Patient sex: F
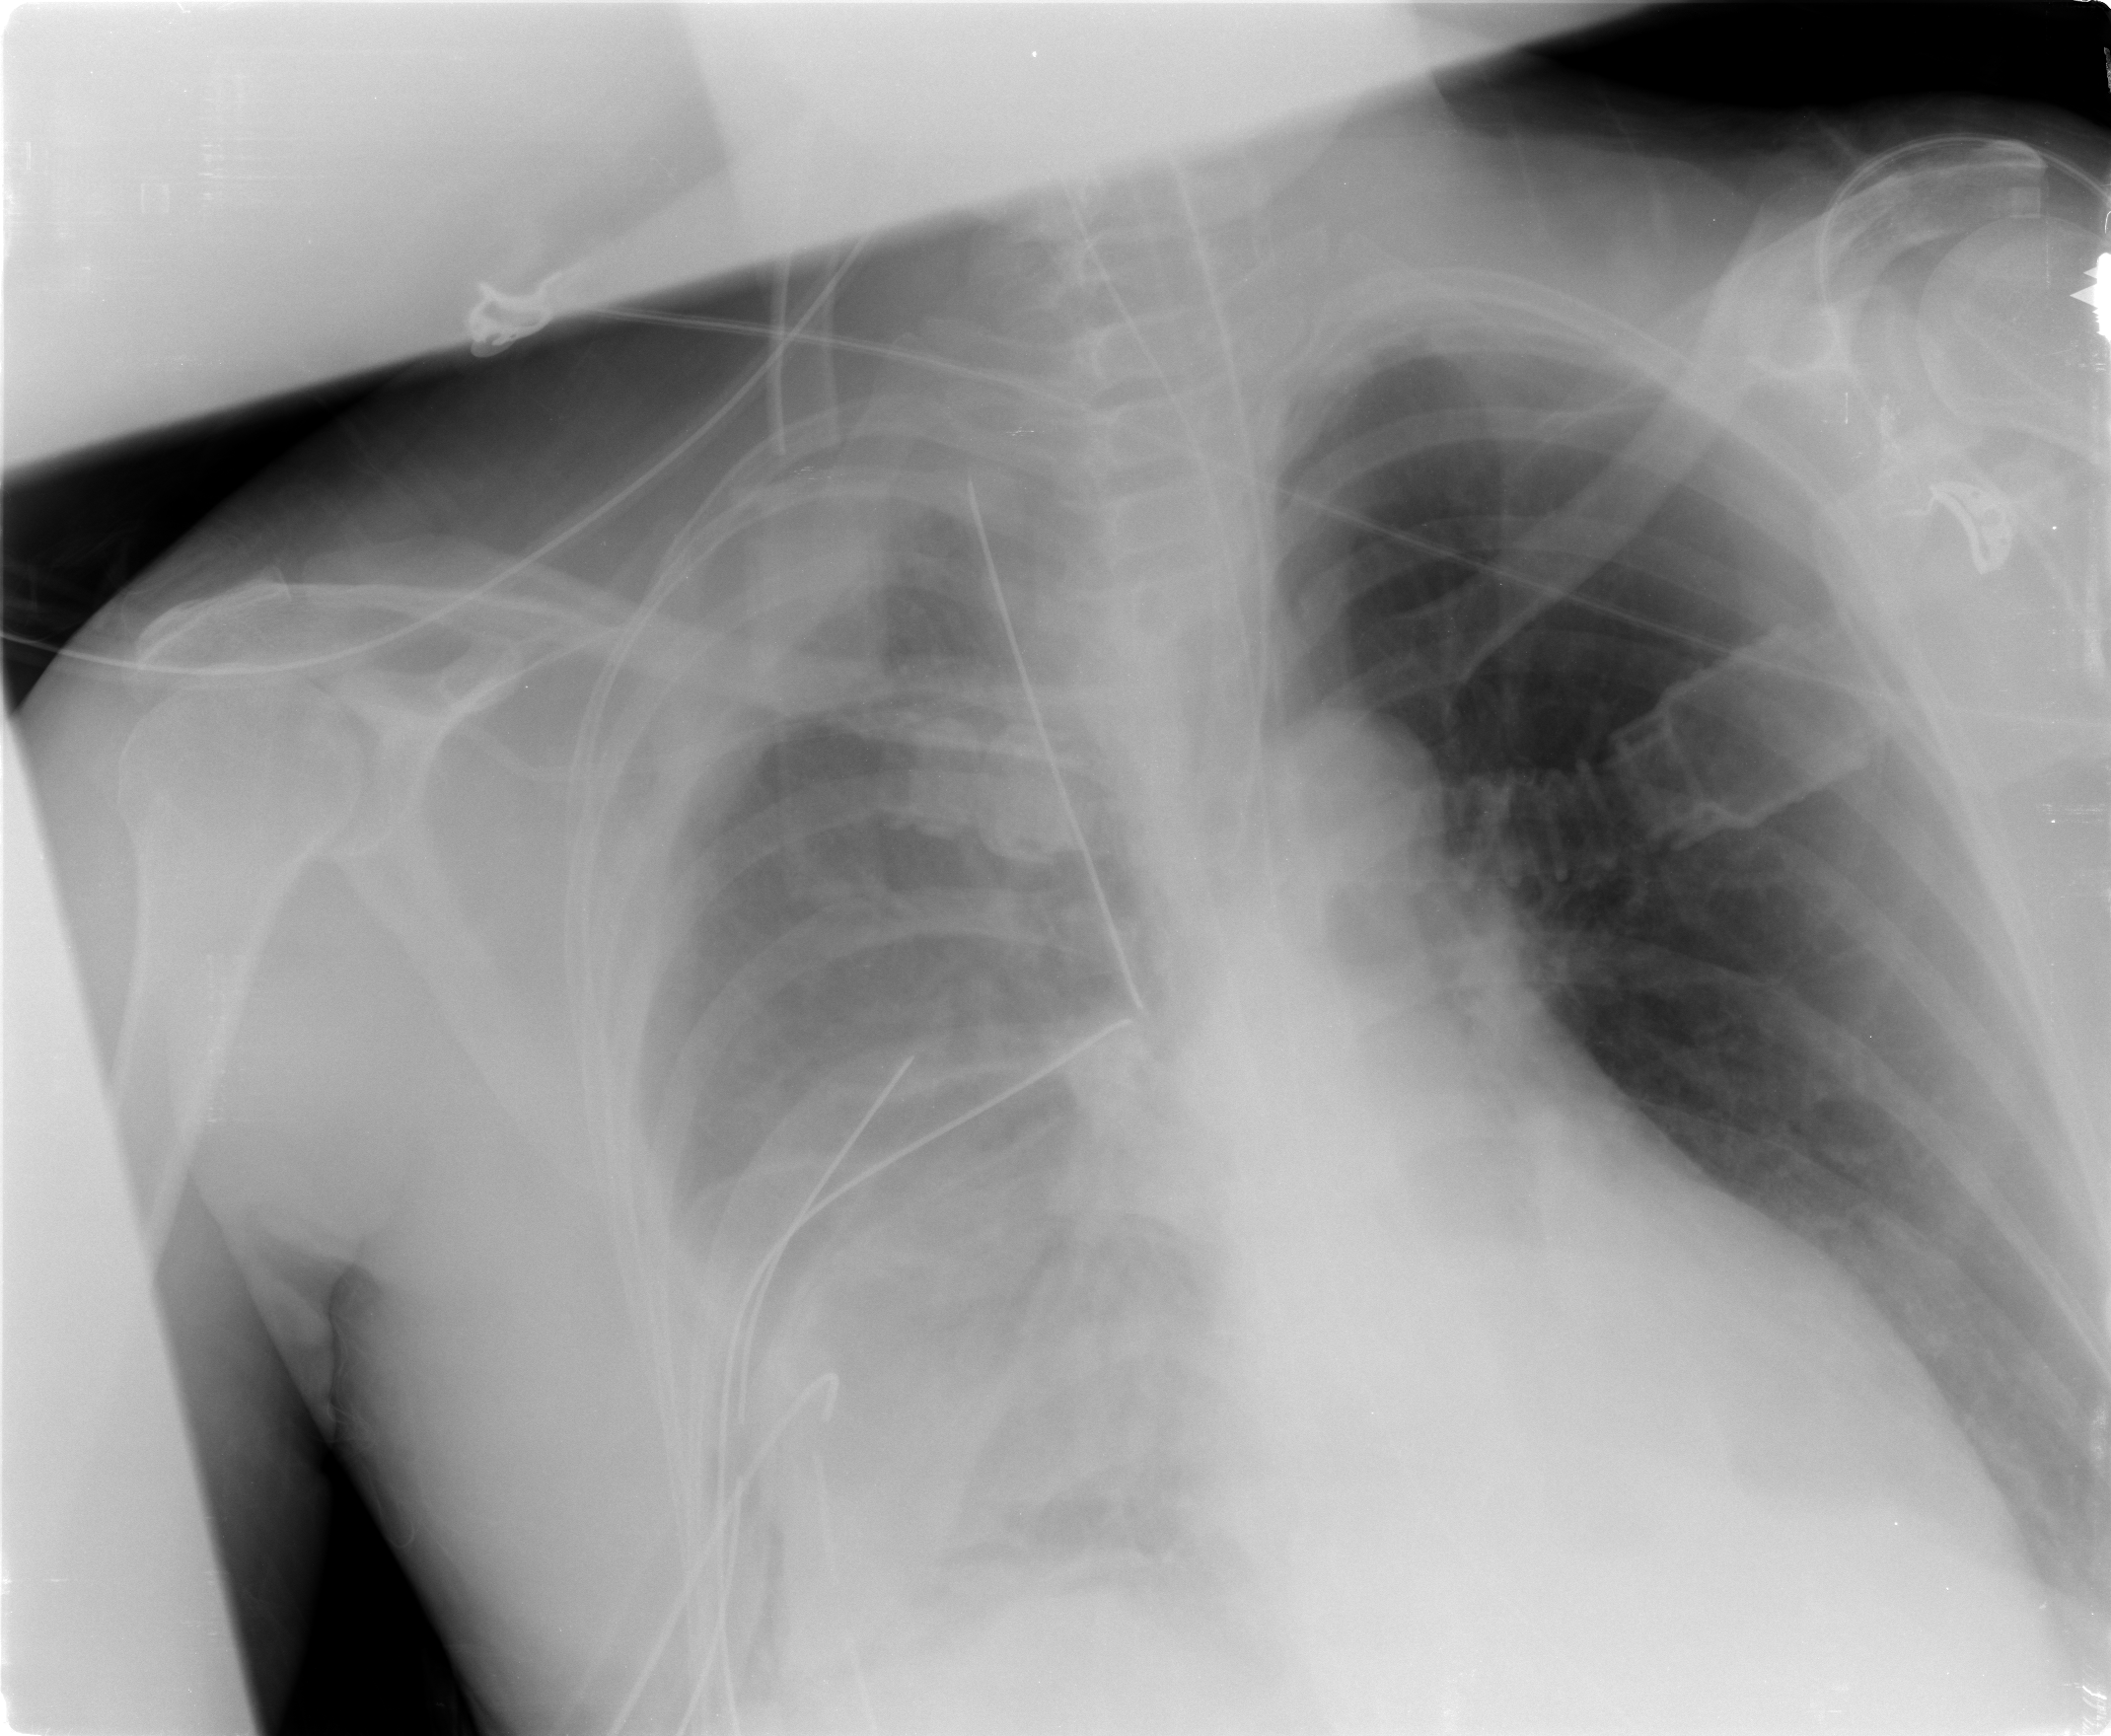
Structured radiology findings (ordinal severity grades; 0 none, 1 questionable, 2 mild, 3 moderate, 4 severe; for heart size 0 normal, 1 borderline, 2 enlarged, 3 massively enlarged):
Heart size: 0
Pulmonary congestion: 0
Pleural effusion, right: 3
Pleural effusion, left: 0
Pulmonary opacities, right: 3
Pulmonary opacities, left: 0
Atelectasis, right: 3
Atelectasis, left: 0